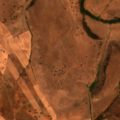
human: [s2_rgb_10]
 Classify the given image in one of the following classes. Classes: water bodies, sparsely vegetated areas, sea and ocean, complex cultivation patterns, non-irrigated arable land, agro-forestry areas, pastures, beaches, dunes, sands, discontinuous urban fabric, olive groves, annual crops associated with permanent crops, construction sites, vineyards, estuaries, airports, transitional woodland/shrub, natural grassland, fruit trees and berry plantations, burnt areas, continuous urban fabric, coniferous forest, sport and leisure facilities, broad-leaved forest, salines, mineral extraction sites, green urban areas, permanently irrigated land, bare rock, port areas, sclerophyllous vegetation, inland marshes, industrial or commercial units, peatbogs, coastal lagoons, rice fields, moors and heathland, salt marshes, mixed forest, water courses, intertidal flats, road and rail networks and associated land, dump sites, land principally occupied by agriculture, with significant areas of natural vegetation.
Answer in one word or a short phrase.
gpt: non-irrigated arable land, annual crops associated with permanent crops, agro-forestry areas